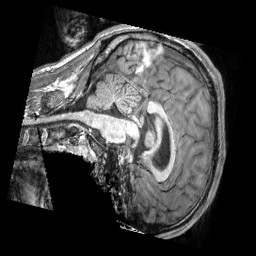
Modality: T1w
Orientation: sagittal
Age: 20
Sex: male
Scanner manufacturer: siemens
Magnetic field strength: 3 T
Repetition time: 2.3 s
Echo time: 0.00308 s